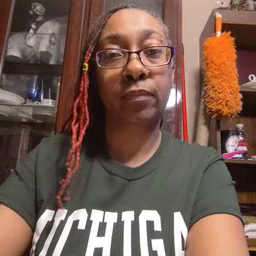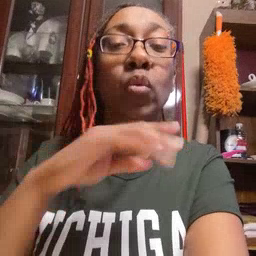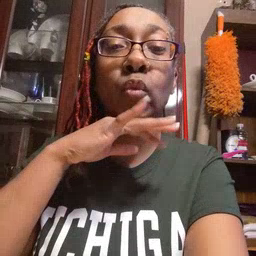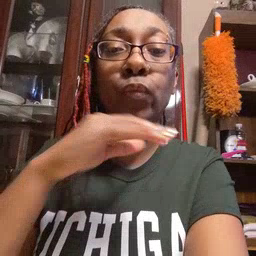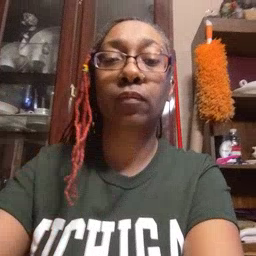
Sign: dirty